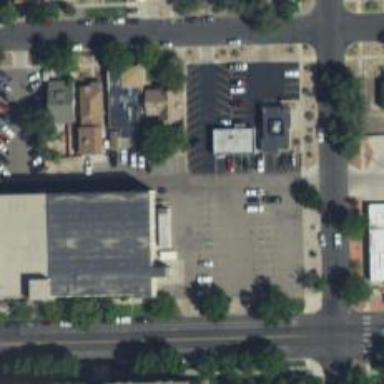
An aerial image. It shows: Parking space is available.